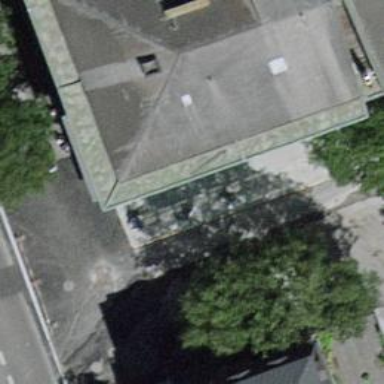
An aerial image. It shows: Cafe.